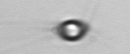
Label: Acanthoica_quattrospina